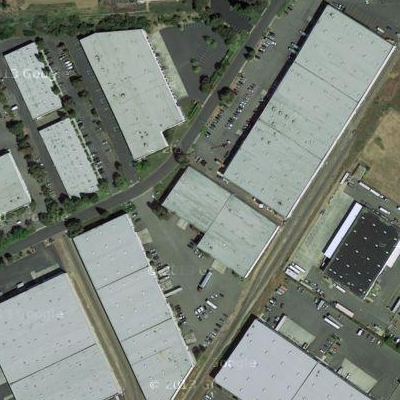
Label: Industry